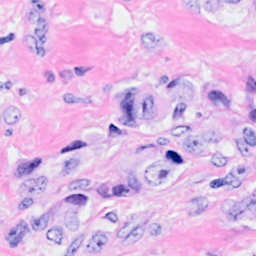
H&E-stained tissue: Breast